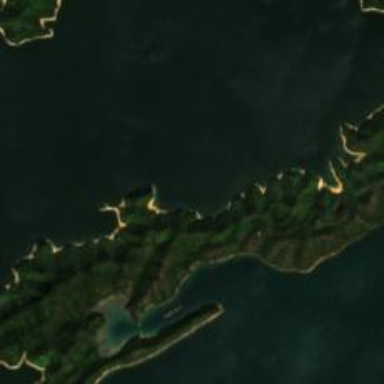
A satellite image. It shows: Beautiful bay with natural surroundings.